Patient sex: M
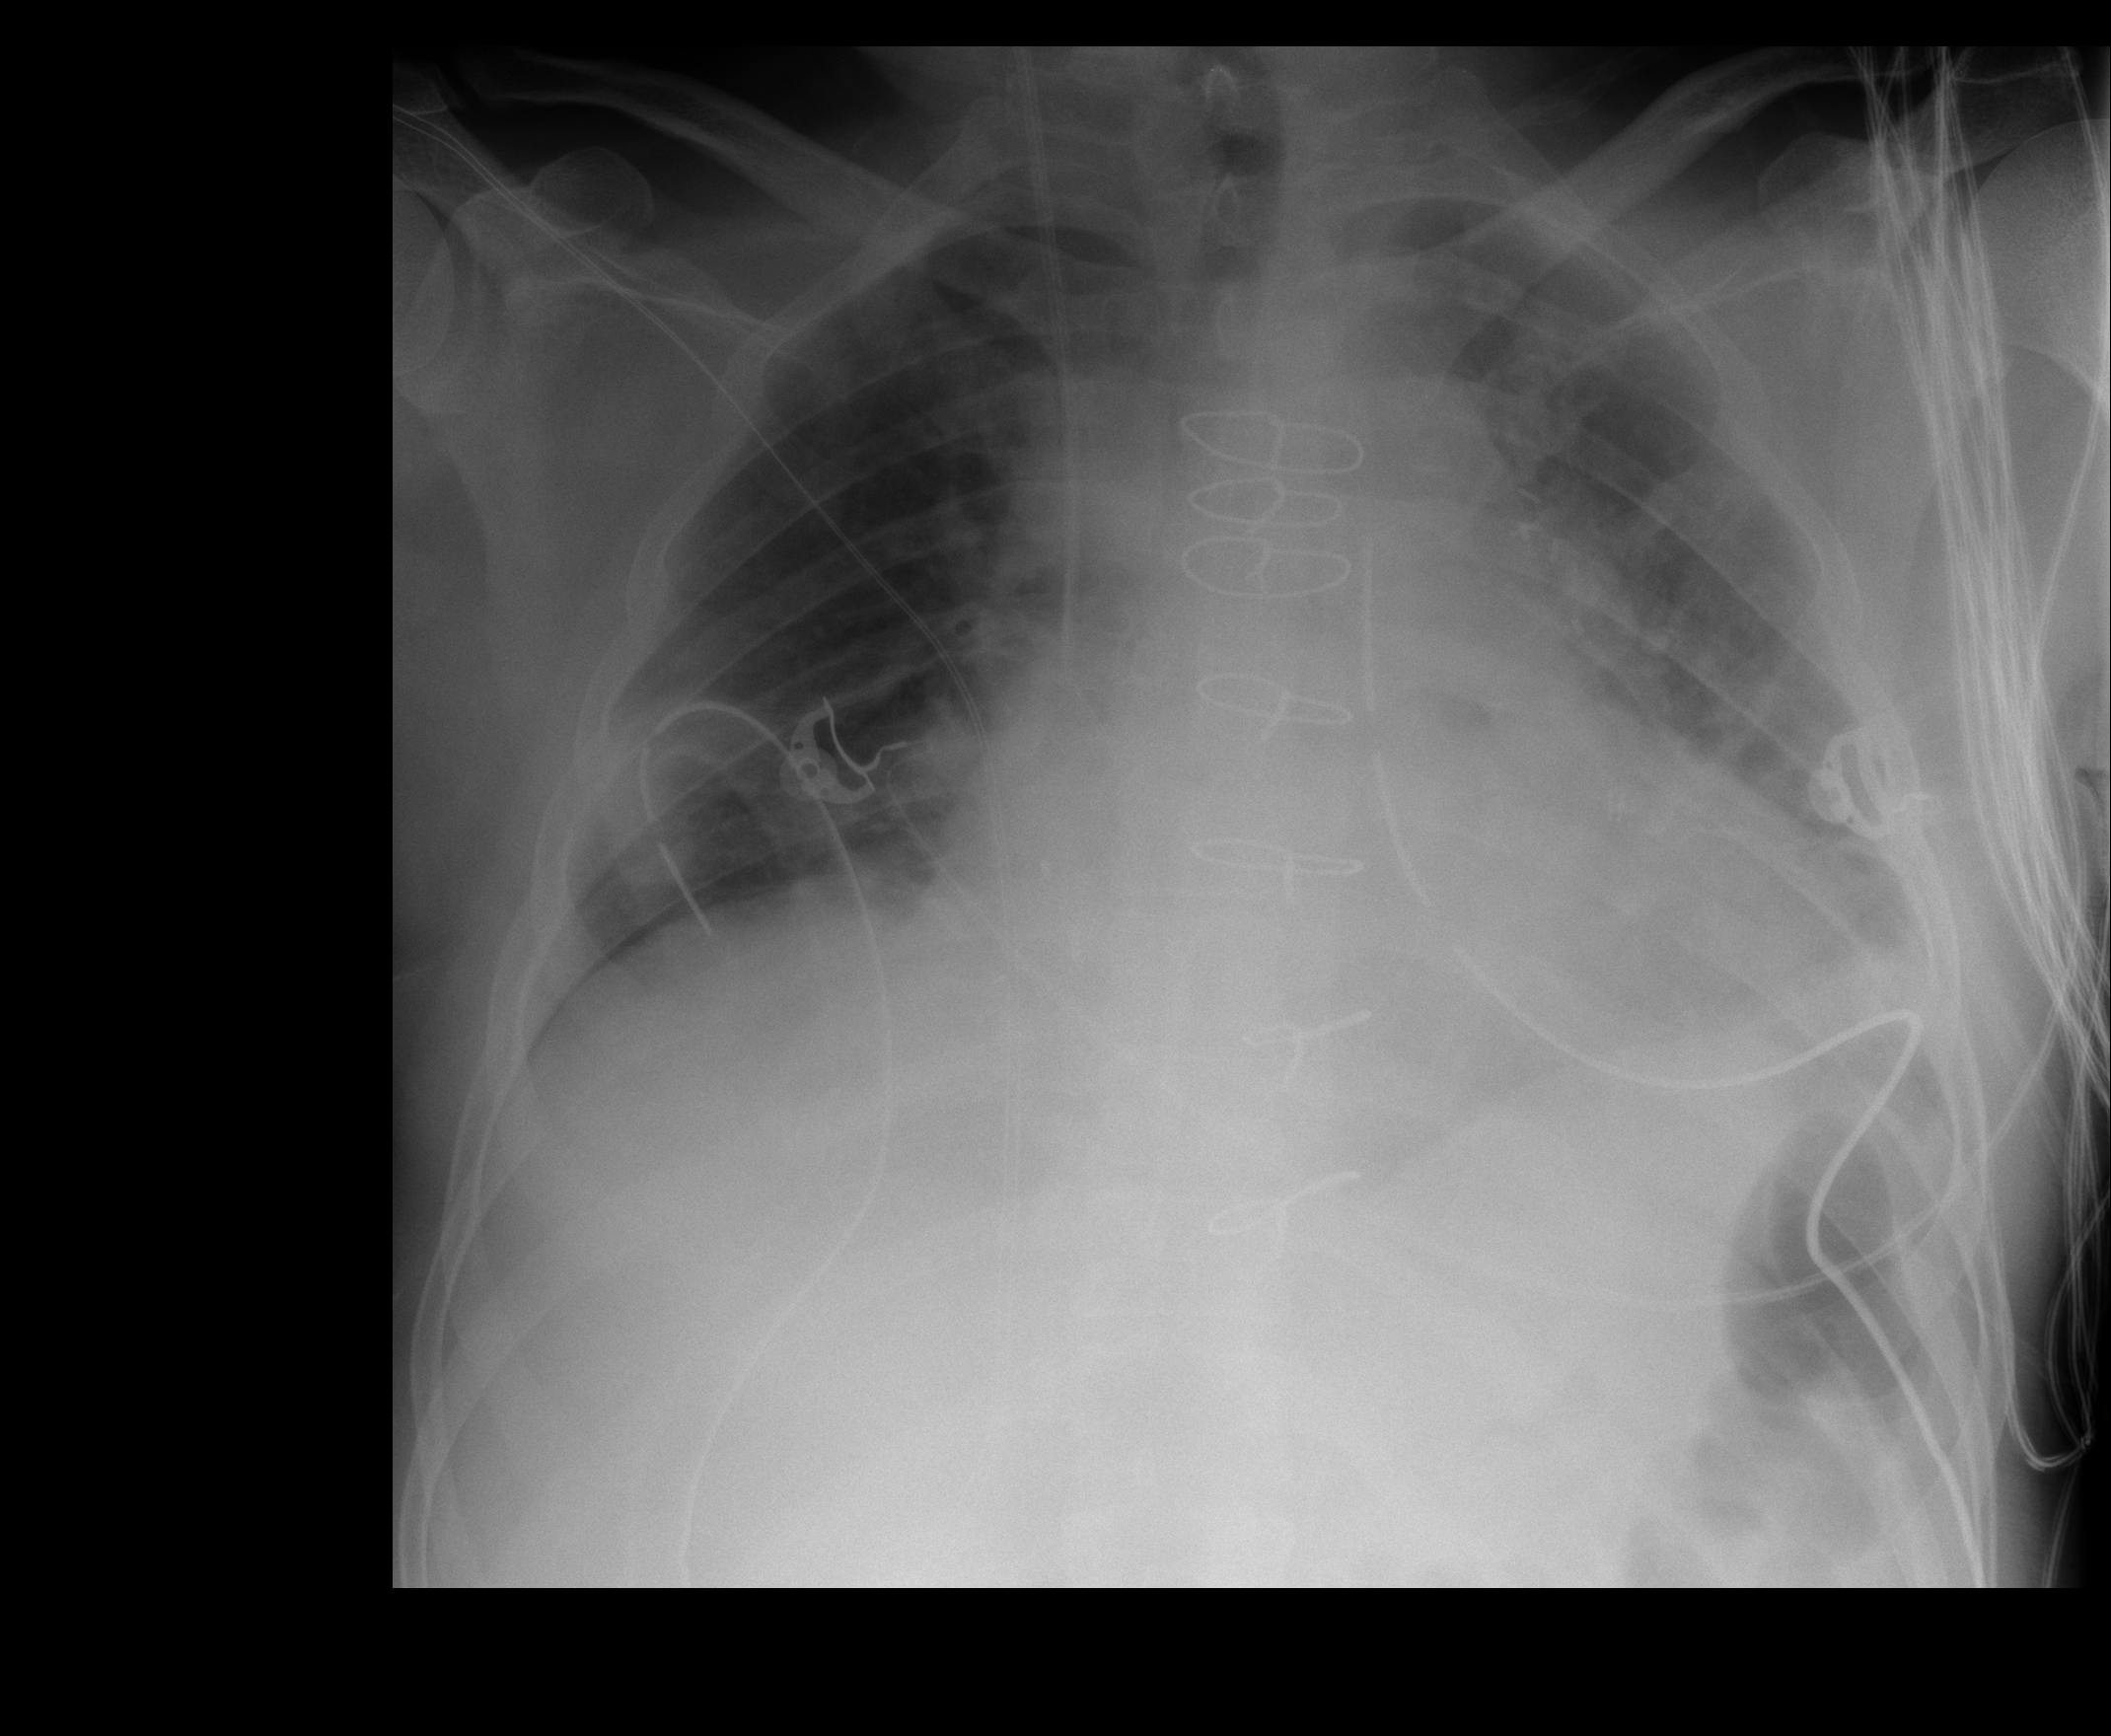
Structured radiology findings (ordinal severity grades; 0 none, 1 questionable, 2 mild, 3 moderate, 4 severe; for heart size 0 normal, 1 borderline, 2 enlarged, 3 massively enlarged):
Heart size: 2
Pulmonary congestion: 2
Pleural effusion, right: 0
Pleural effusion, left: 2
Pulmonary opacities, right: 0
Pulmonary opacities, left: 0
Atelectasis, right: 2
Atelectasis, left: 3